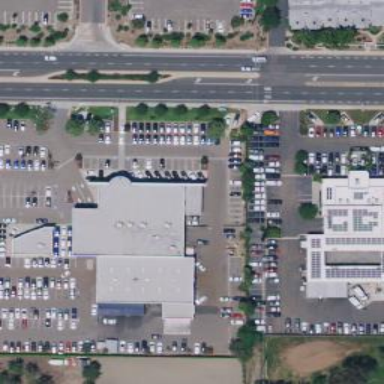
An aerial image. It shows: Car shop building.